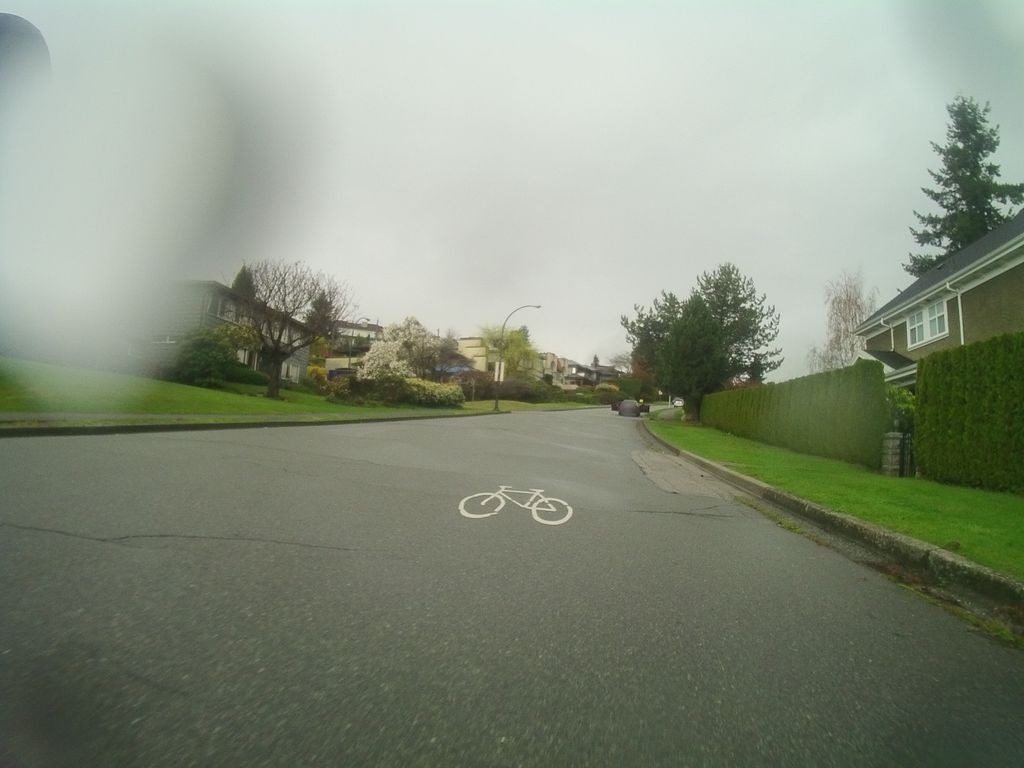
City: vancouver